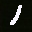
Label: 1